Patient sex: M
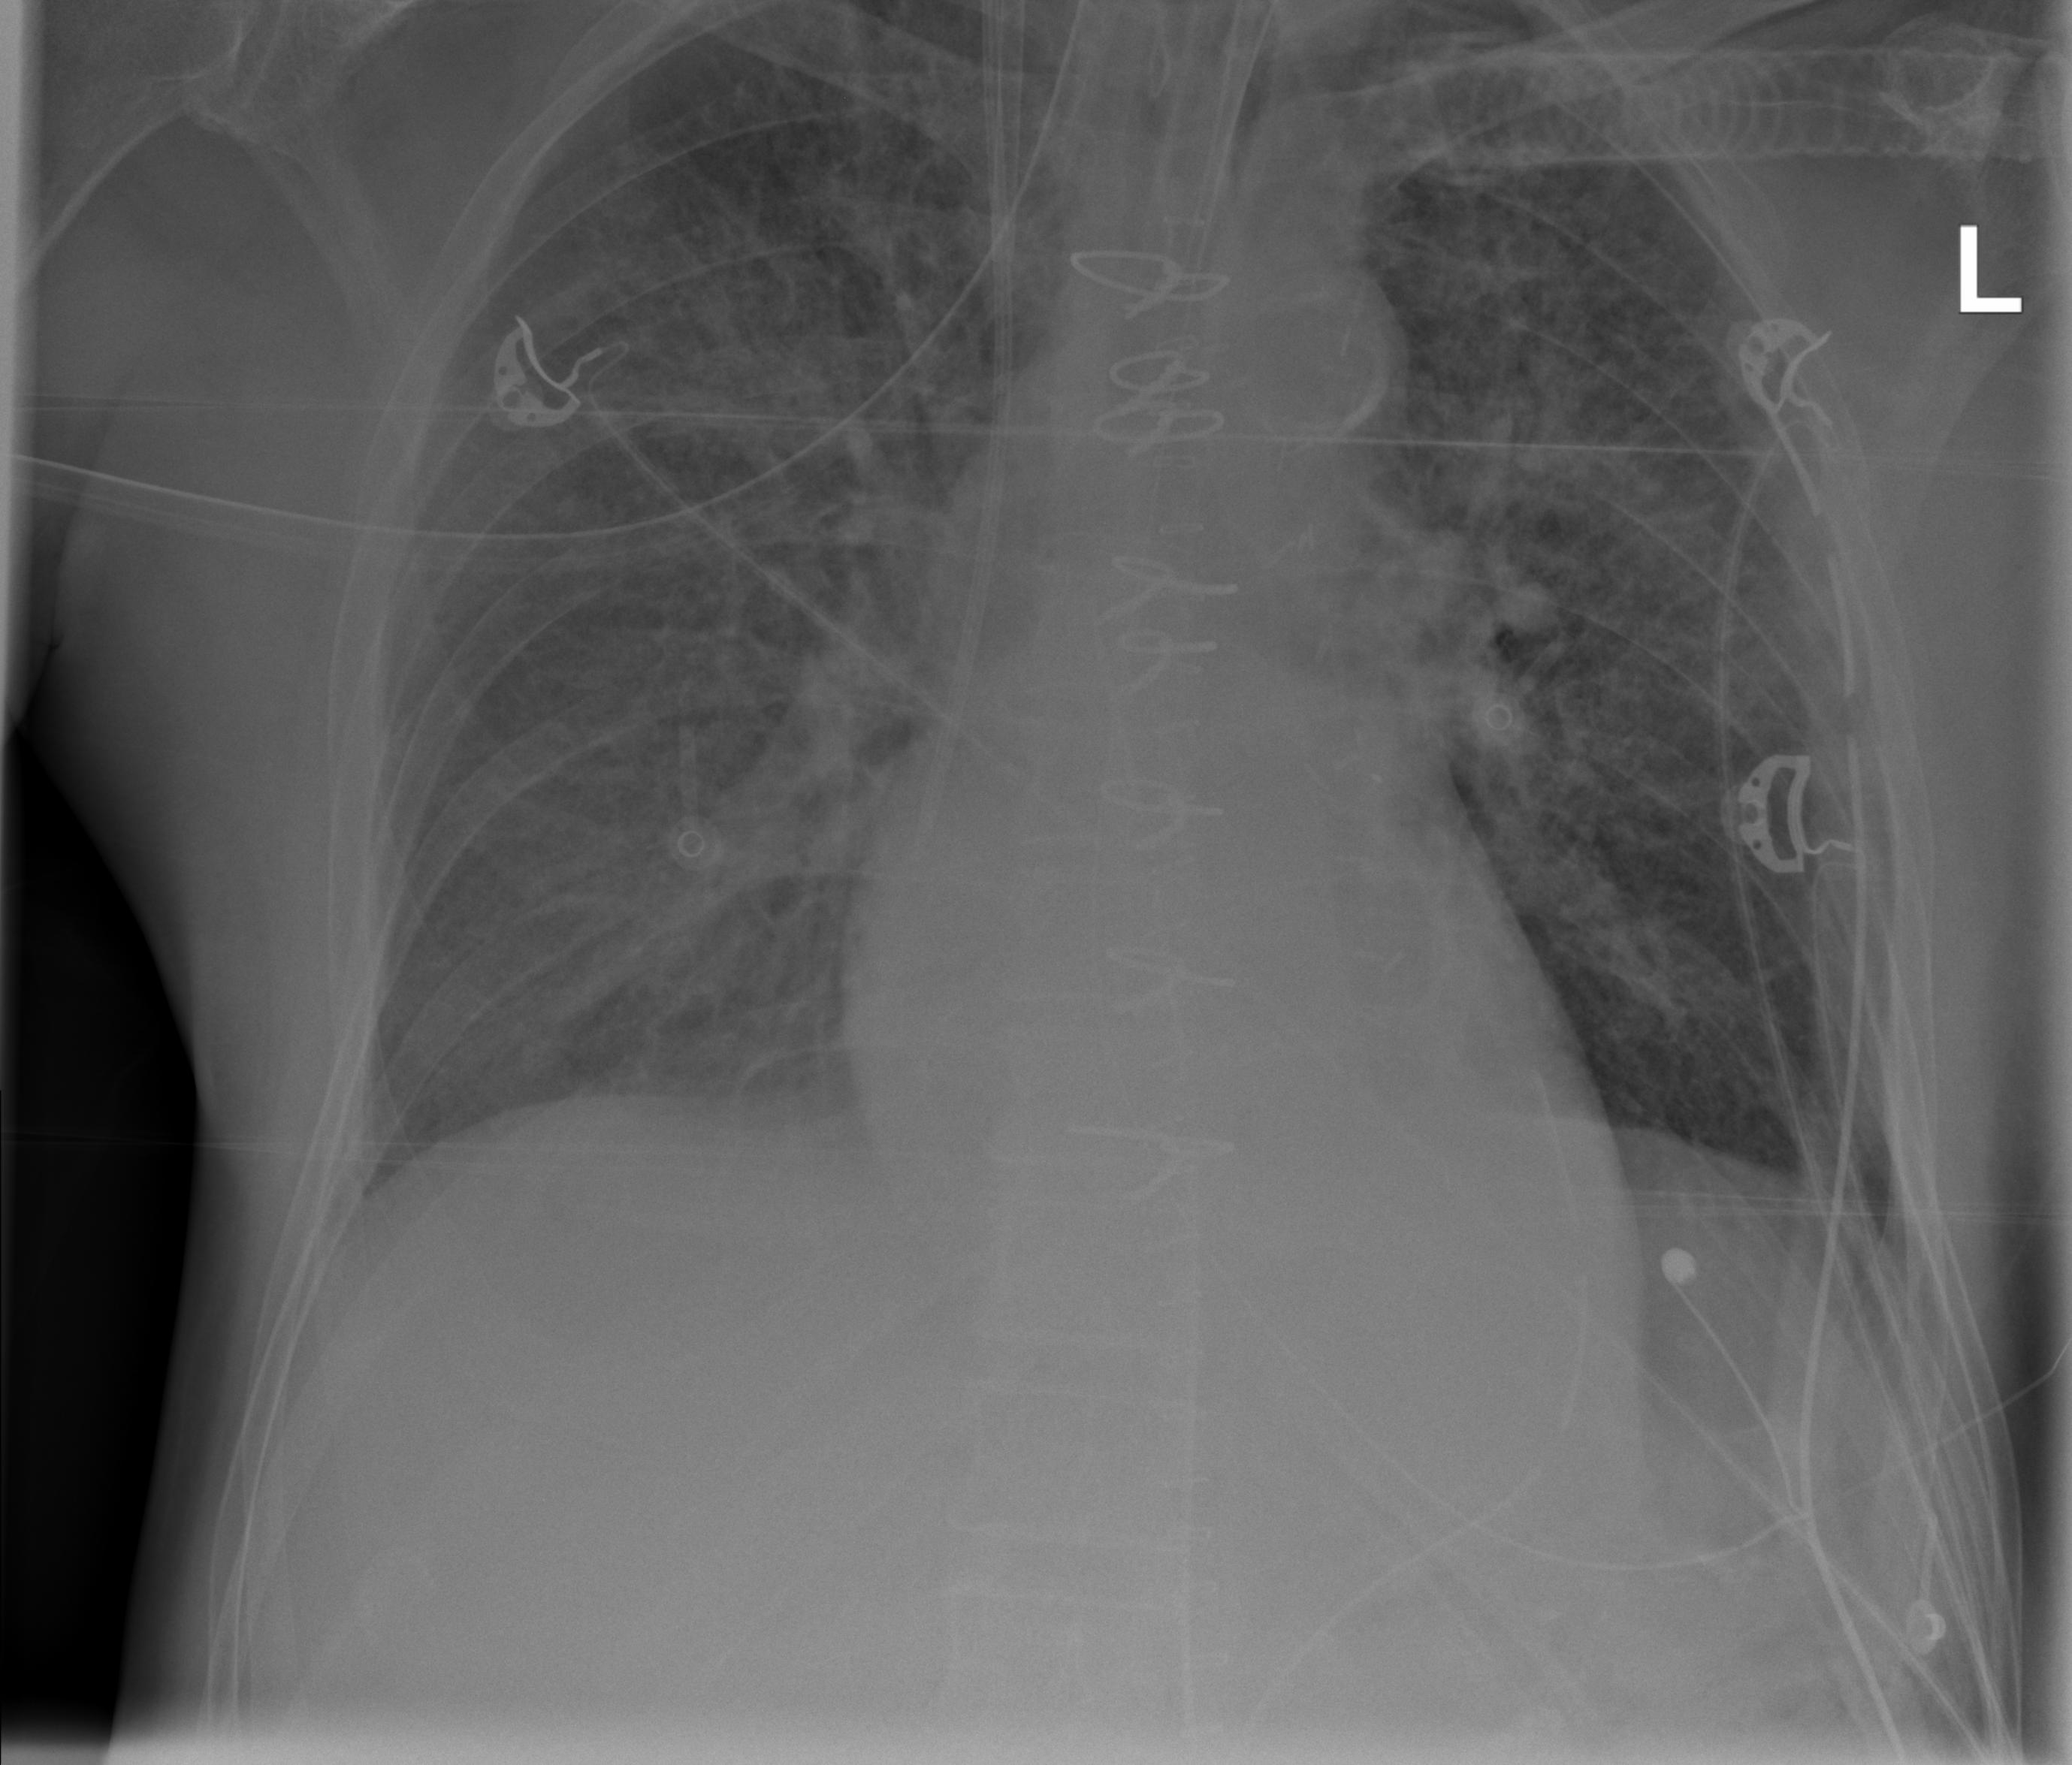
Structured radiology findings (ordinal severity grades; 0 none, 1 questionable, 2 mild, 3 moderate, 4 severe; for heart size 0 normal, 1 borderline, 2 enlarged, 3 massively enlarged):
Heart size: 0
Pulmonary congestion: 2
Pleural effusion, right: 0
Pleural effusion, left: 0
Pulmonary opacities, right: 2
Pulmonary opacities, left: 2
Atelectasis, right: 2
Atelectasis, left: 2